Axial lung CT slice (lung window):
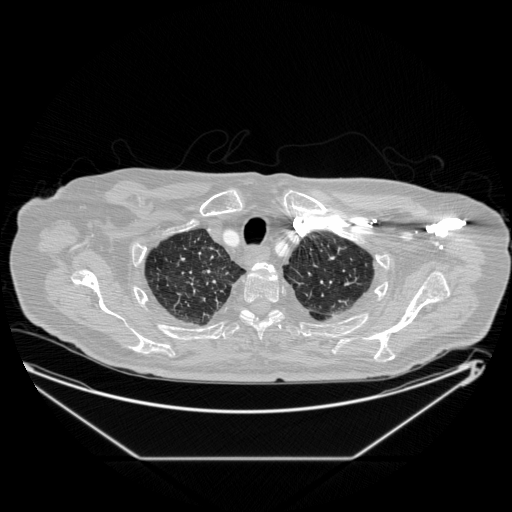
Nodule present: no